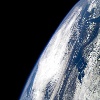
Label: cloud